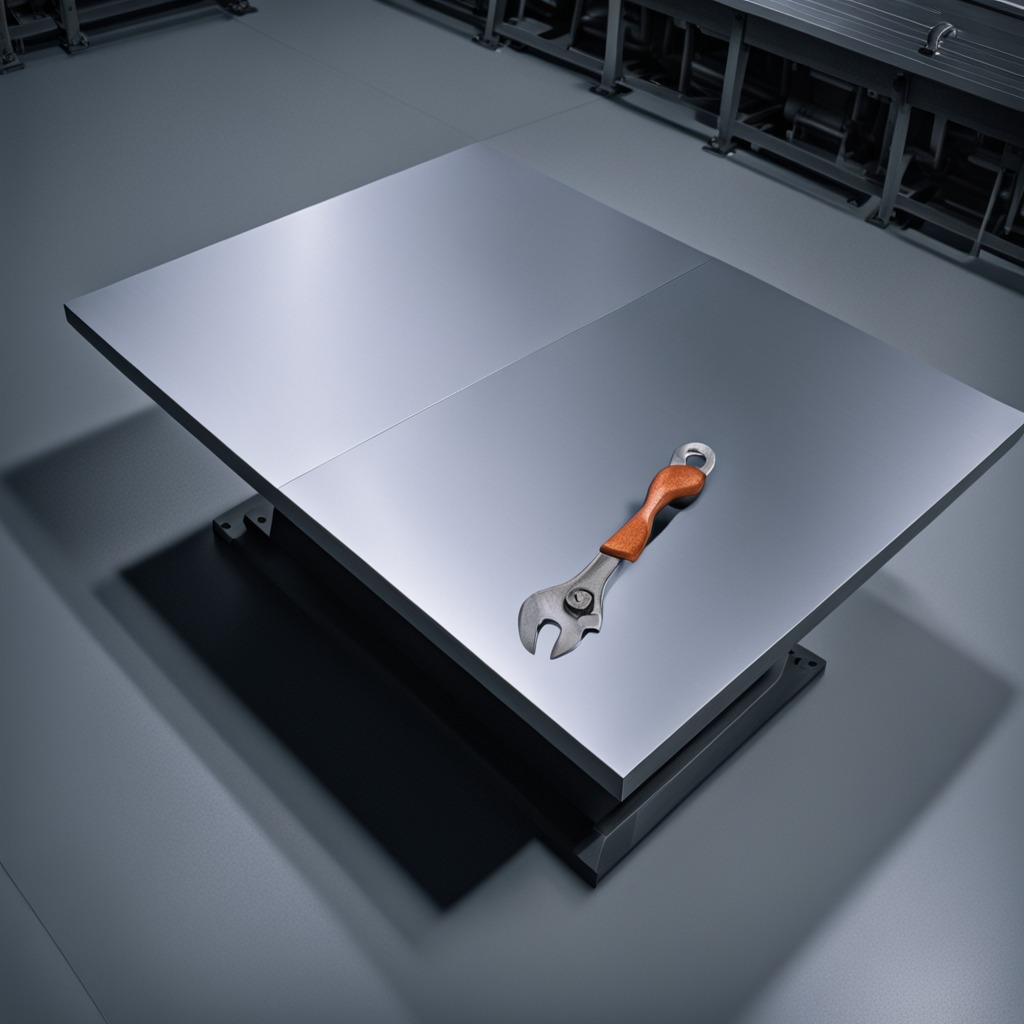
An wrench is lying on the tabletop in the evening.